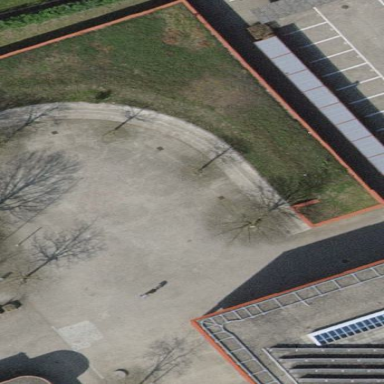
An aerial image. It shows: Public building.